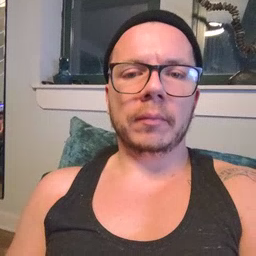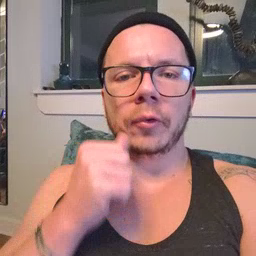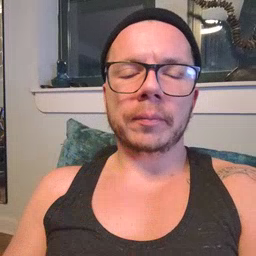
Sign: girl